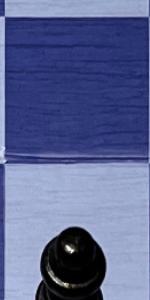
Label: Empty